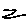
Label: zigzag